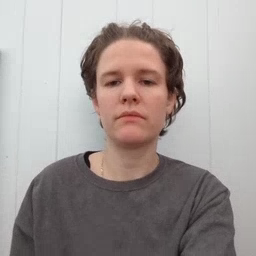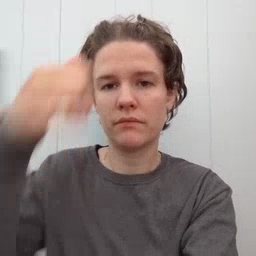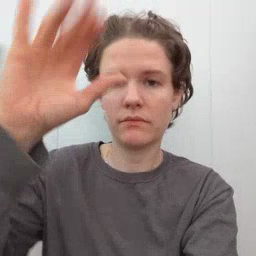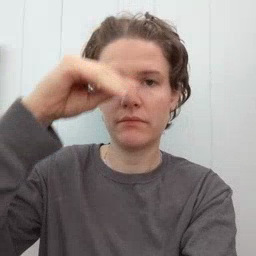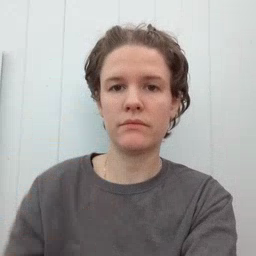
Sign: cowboy